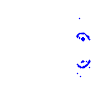
Particle: proton